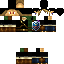
A male human skin with dark skin, wearing brown long hair dressed in a blue hoodie and brown pants, featuring a closed mouth.